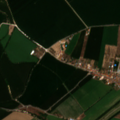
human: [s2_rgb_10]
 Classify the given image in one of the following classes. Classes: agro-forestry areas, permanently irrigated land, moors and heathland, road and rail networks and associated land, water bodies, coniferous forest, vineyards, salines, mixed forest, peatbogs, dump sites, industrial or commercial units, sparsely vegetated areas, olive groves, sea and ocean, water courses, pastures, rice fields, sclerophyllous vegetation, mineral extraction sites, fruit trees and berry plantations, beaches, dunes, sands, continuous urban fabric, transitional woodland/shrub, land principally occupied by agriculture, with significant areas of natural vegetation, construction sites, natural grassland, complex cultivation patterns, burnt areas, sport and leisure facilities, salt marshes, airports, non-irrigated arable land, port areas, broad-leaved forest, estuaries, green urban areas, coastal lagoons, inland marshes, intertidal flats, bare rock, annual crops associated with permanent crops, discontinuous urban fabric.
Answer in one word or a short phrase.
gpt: discontinuous urban fabric, permanently irrigated land, complex cultivation patterns